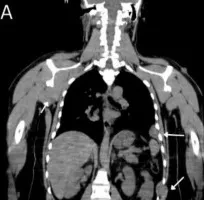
Coronal CT.
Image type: radiology (ct)